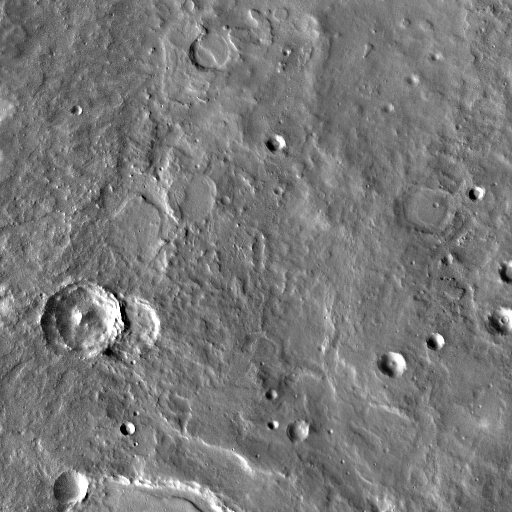
Crater classes present: Background, Other, Layered, Buried